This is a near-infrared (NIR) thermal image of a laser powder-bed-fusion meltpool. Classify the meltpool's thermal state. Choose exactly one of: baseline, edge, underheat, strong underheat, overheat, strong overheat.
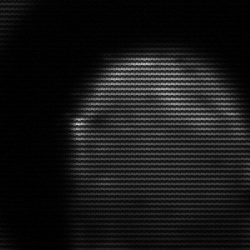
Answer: edge